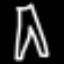
Label: pants